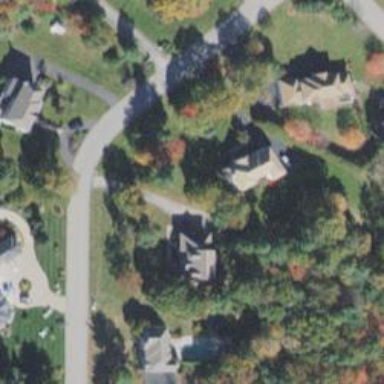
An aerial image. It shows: Driveway leading to service road.